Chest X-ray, AP view. Patient: 74 years old, sex M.
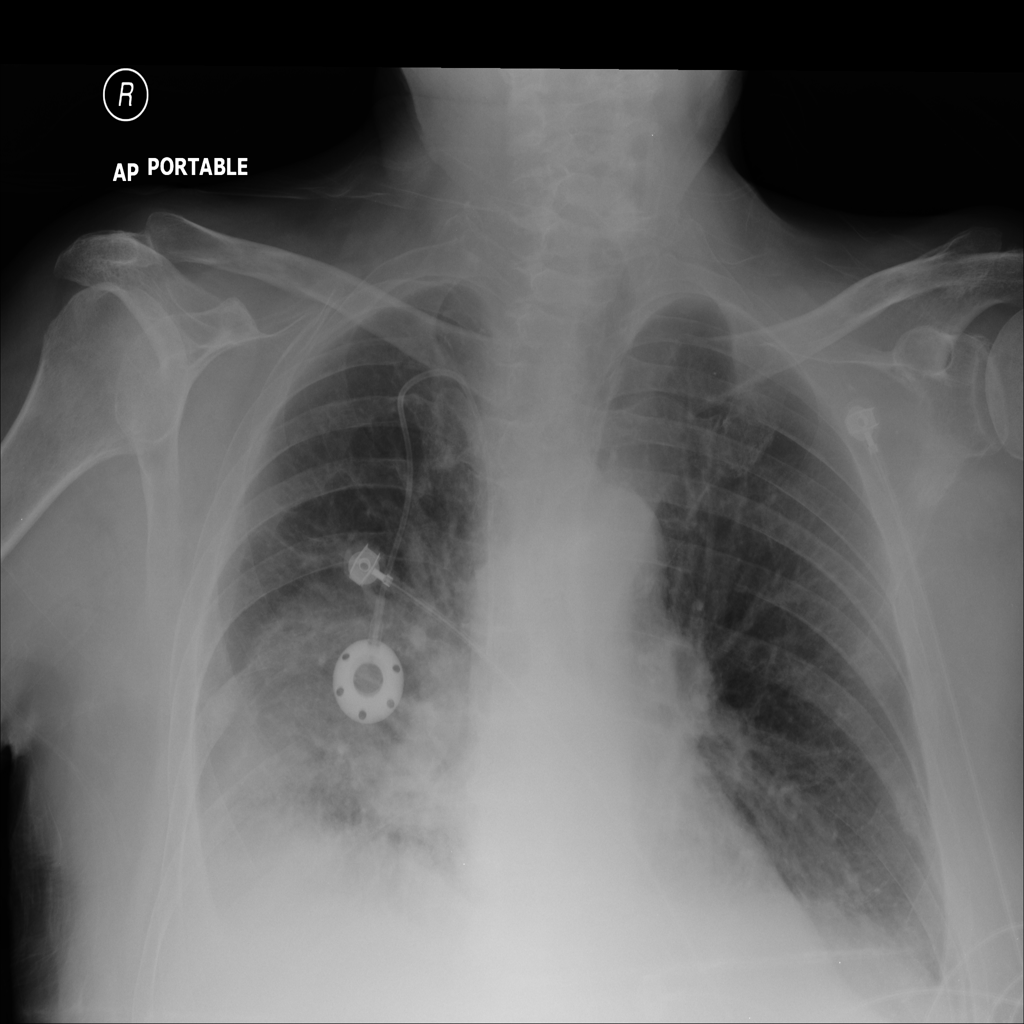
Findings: Effusion, Infiltration, Pneumonia